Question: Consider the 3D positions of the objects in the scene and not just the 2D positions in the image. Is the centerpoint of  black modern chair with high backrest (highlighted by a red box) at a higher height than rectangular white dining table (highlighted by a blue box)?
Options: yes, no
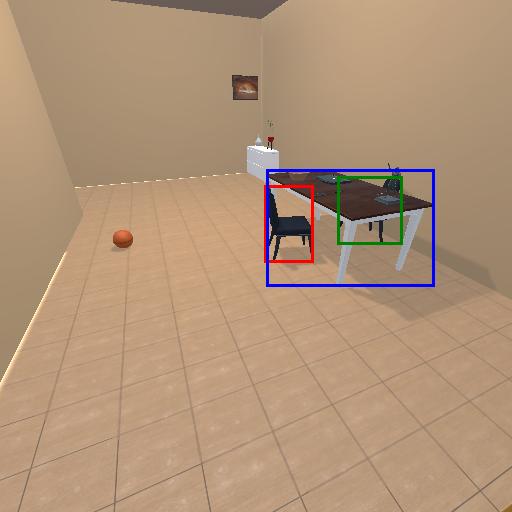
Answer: yes